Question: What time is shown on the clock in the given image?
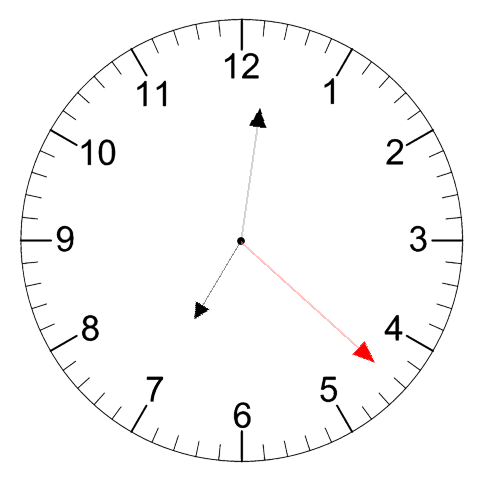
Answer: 07:01:22